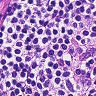
Metastatic tissue present: no